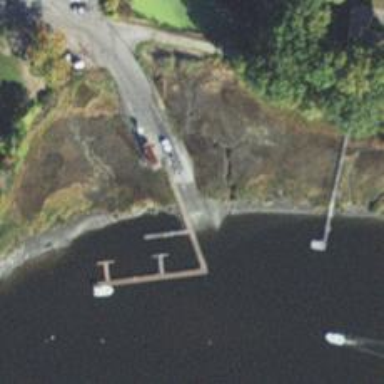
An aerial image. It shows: Tidal slipway on service road for leisure land.